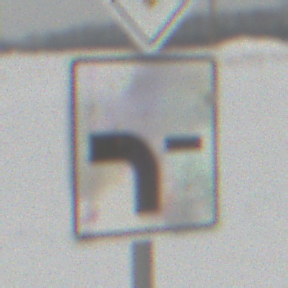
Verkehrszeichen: VerlaufVorfahrtsstrasse6
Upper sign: Vorfahrtsstrasse
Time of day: MorningAfternoon
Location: Outdoor (Nature)
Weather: Overcast
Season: Winter
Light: Natural